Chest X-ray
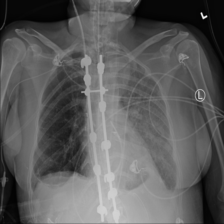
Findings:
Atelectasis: negative
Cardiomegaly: negative
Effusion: negative
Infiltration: negative
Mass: negative
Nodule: negative
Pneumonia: negative
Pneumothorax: negative
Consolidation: negative
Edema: negative
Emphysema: negative
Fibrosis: negative
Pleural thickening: negative
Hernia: negative